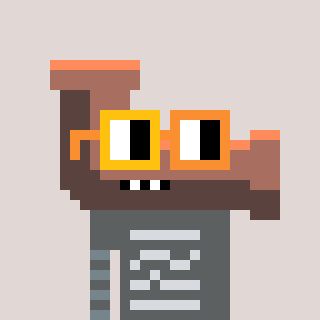
a pixel art character with square yellow and orange glasses, a pipe-shaped head and a green-colored body on a warm background